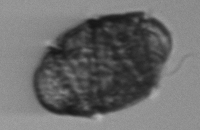
Label: Margalefidinium